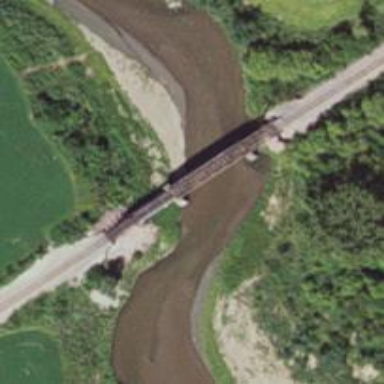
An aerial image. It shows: Bridge over railway line.